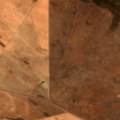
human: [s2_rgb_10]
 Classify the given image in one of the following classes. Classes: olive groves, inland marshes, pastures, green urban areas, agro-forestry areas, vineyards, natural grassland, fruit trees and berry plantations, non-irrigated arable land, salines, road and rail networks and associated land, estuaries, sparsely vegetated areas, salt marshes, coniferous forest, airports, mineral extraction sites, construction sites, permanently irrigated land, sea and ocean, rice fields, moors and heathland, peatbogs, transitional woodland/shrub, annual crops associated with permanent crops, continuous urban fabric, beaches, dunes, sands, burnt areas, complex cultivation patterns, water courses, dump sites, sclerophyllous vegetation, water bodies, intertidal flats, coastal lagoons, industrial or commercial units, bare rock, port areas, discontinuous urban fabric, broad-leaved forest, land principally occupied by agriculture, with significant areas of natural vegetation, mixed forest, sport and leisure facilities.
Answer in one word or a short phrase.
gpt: non-irrigated arable land, land principally occupied by agriculture, with significant areas of natural vegetation, sclerophyllous vegetation